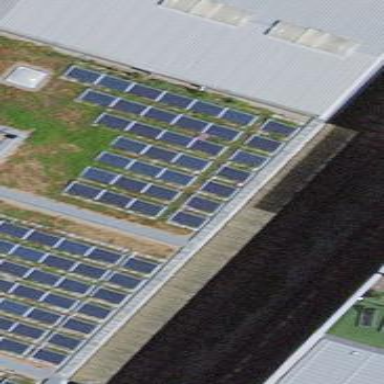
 consisting of solar photovoltaic panels."